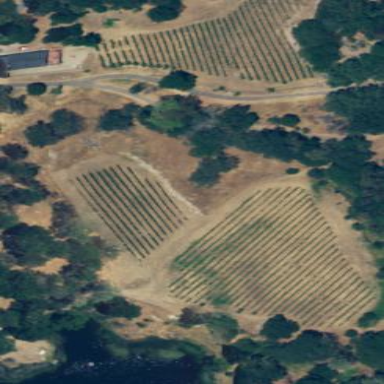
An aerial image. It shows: Vineyard with wine grapes as the crop.